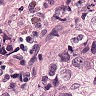
Metastatic tissue present: yes